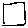
Label: square